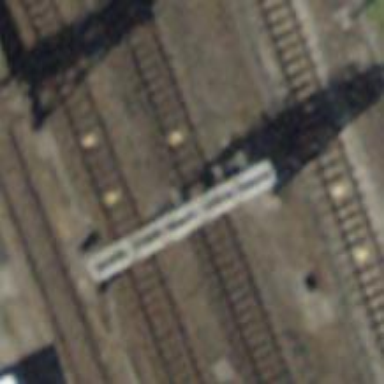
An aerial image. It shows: Railway signal.